Question: Please have a look at the attached image. I have the data (BatchName) in my hand, but facing problem to print this data in attached format. I have no idea about where to start or what to look.
I am using VS2010 C#, Winform App, and wanted to print it from my application. Also, I am not allowed to use Crystal Report due to licencing issue and I haven't found any other reporting option in VS2010 either.
I want to print 8 set of data in a single A4 size paper like as below (image created in excel; the extra spacing between datasets can be omitted if needed).
Please help !
OK. Let me explain the scenario. I retrieved a list of batches and displaying them in a ListView control. Each batches in this listview contains its own details data and with each listViewItem, the corresponding batch (or you can say MasterData) was tagged. So that, when I select an item, I get the MasterData & the DetailData both. Now, what I am trying to do is, whenever I select 1 or more batches from this listview and click on a Button, each batches data will be printed in something similar to the attached image. But all the batches MUST be in separate blocks and in a 2 column format to reduce the paper requirement.
Don't bother about the data retrieval part, only consider the data formatting & printing for A4 size papers.

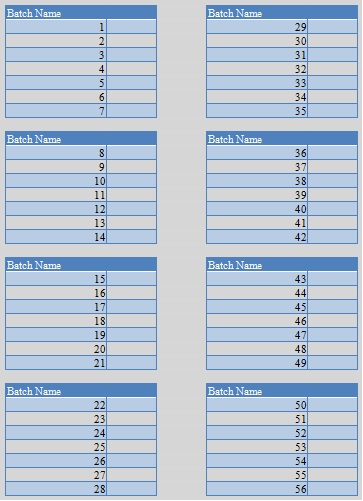
Answer: Well ! I have done this by using the WebBrowser control in the winform. I generated the HTML tags according to my needs in the code behind the then set the browser control to render the text. Even though the outlook is not much impressive, but it would work for me. Below is the code
'''
private void GenerateHtmlText(List<TorTeeFileBO> torTeeFileBos)
{
StringBuilder pageText = new StringBuilder();
StringBuilder htmlText = new StringBuilder();
StringBuilder styleText = new StringBuilder();
List<TorTeeFileBO> allTorteeFilesEven = new List<TorTeeFileBO>();
List<TorTeeFileBO> singleTorteeFile = new List<TorTeeFileBO>();
int maxItem = 0;
bool isDataFound = false;
if (torTeeFileBos.Count % 2 == 0)
{
allTorteeFilesEven = torTeeFileBos;
}
else
{
for (int i = 0; i < torTeeFileBos.Count; i++)
{
if (i == torTeeFileBos.Count - 1)
{
singleTorteeFile.Add(torTeeFileBos[i]);
}
else
{
allTorteeFilesEven.Add(torTeeFileBos[i]);
}
}
}
pageText.Append("<html><head><title>QC Print</title></head><body>");
if (torTeeFileBos.Count > 0)
{
for (int i = 0; i < allTorteeFilesEven.Count; i += 2)
{
maxItem = 0;
isDataFound = false;
htmlText.Append("<table>");
htmlText.Append("<tr>");
// 1st Row, 1st Column for Batch Name
htmlText.Append("<td>");
htmlText.Append("<b>");
htmlText.Append("QC: ");
htmlText.Append(cmbUsers.Text);
htmlText.Append("</b>");
htmlText.Append("</td>");
htmlText.Append("<td>");
htmlText.Append("<b>");
htmlText.Append(" ; Batch No. : ");
htmlText.Append(allTorteeFilesEven[i].FriendlyFileName);
htmlText.Append("</b>");
htmlText.Append("</td>");
htmlText.Append("<td width='50px'></td>");
// 1st Row, 2nd Column for Batch Name
htmlText.Append("<td>");
htmlText.Append("<b>");
htmlText.Append("QC: ");
htmlText.Append(cmbUsers.Text);
htmlText.Append("</b>");
htmlText.Append("</td>");
htmlText.Append("<td>");
htmlText.Append("<b>");
htmlText.Append(" ; Batch No. : ");
htmlText.Append(allTorteeFilesEven[i+1].FriendlyFileName);
htmlText.Append("</b>");
htmlText.Append("</td>");
htmlText.Append("</tr>");
StringBuilder tableHtml = new StringBuilder();
if (allTorteeFilesEven[i].FileData.Count > allTorteeFilesEven[i+1].FileData.Count)
{
maxItem = allTorteeFilesEven[i].FileData.Count;
}
else if ((allTorteeFilesEven[i].FileData.Count < allTorteeFilesEven[i + 1].FileData.Count) ||
(allTorteeFilesEven[i].FileData.Count == allTorteeFilesEven[i + 1].FileData.Count))
{
maxItem = allTorteeFilesEven[i+1].FileData.Count;
}
for (int j = 0; j < maxItem; j++)
{
tableHtml.Append("<tr>");
//1st Column Data
tableHtml.Append("<td>");
isDataFound = false;
try
{
tableHtml.Append(allTorteeFilesEven[i].FileData[j].Rec_Num);
isDataFound = true;
}
catch
{
tableHtml.Append("");
isDataFound = false;
}
tableHtml.Append("</td>");
if(isDataFound)
{
tableHtml.Append("<td>________________</td>");
}
else
{
tableHtml.Append("<td></td>");
}
//Column Separator
tableHtml.Append("<td width='50px'></td>");
//2nd Column Data
tableHtml.Append("<td>");
isDataFound = false;
try
{
tableHtml.Append(allTorteeFilesEven[i+1].FileData[j].Rec_Num);
isDataFound = true;
}
catch
{
tableHtml.Append("");
isDataFound = false;
}
tableHtml.Append("</td>");
if (isDataFound)
{
tableHtml.Append("<td>________________</td>");
}
else
{
tableHtml.Append("<td></td>");
}
tableHtml.Append("</tr>");
}
htmlText.Append(tableHtml);
htmlText.Append("<tr></tr>");
htmlText.Append("</table>");
}
if (singleTorteeFile.Count > 0)
{
StringBuilder singleHtml = new StringBuilder();
singleHtml.Append("<table>");
singleHtml.Append("<tr>");
// 1st Row, 1st Column for Batch Name
singleHtml.Append("<td>");
singleHtml.Append("<b>");
singleHtml.Append("QC: ");
singleHtml.Append(cmbUsers.Text);
singleHtml.Append("</b>");
singleHtml.Append("</td>");
singleHtml.Append("<td>");
singleHtml.Append("<b>");
singleHtml.Append(" ; Batch No. : ");
singleHtml.Append(singleTorteeFile[0].FriendlyFileName);
singleHtml.Append("</b>");
singleHtml.Append("</td>");
singleHtml.Append("<td width='50px'></td>");
// 1st Row, 2nd Column for Batch Name
singleHtml.Append("<td>");
singleHtml.Append("");
singleHtml.Append("");
singleHtml.Append("</td>");
singleHtml.Append("<td>");
singleHtml.Append("");
singleHtml.Append("</td>");
singleHtml.Append("</tr>");
StringBuilder singleTableHtml = new StringBuilder();
for (int j = 0; j < singleTorteeFile[0].FileData.Count; j++)
{
singleTableHtml.Append("<tr>");
singleTableHtml.Append("<td>");
singleTableHtml.Append(singleTorteeFile[0].FileData[j].Rec_Num);
singleTableHtml.Append("</td>");
singleTableHtml.Append("<td>________________</td>");
singleTableHtml.Append("</tr>");
}
singleHtml.Append(singleTableHtml);
singleHtml.Append("</table>");
htmlText.Append(singleHtml);
}
}
pageText.Append(styleText);
pageText.Append(htmlText);
pageText.Append("</body></html>");
wbPagePreview.DocumentText = pageText.ToString();
}
'''